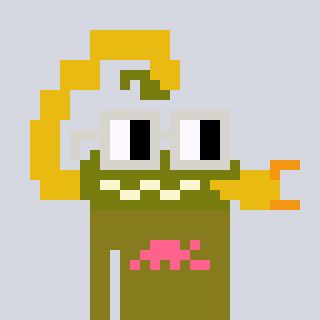
a pixel art character with square light gray glasses, a scorpion-shaped head and a gunk-colored body on a cool background